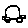
Label: car